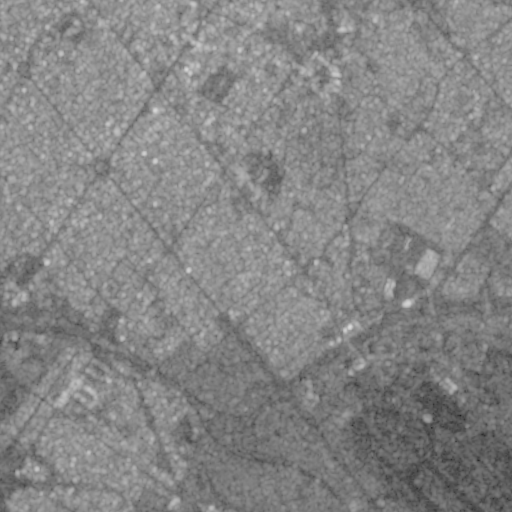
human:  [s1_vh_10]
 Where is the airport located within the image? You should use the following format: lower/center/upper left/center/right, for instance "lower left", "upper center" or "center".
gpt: The airport is located in the lower right of the image.
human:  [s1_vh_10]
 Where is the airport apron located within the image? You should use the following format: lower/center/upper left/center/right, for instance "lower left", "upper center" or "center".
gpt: The airport apron is located in the lower right of the image.
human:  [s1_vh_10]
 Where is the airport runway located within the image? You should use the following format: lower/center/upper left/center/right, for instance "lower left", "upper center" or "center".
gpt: The airport runway is located in the lower right of the image.
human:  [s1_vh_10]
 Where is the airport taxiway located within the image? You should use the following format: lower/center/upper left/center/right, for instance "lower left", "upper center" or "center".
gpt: The airport taxiway is located in the lower right of the image.
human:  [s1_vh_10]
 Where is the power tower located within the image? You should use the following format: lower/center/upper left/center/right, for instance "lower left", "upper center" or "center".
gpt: The power tower is located in the lower left of the image.
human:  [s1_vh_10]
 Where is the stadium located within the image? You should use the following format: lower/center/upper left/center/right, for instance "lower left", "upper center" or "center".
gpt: The stadium is located in the upper left of the image.
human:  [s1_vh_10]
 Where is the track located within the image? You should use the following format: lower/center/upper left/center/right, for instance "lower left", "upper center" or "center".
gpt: The track is located in the lower right of the image.
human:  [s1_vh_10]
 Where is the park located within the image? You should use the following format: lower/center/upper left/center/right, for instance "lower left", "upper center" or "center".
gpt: There is no park in the image.

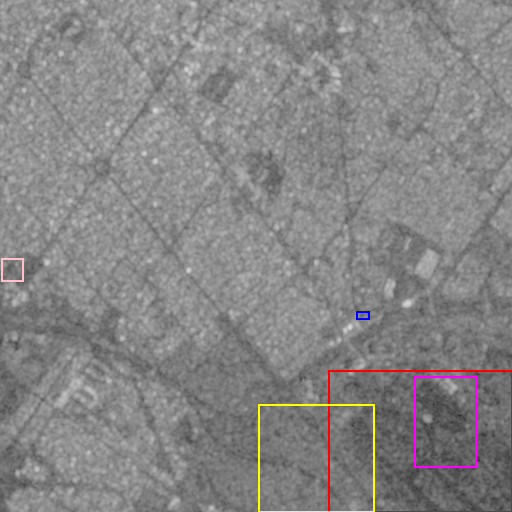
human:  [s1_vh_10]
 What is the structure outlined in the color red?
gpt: The structure outlined in red is an airport.
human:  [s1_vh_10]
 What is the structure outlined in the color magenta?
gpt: The structure outlined in magenta is an airport apron.
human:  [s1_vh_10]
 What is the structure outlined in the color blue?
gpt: The structure outlined in blue is a gas station.
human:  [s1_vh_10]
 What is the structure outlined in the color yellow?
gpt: The structure outlined in yellow is a park.
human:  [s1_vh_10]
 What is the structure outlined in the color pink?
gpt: The structure outlined in pink is a parking lot.
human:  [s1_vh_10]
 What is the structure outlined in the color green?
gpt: There is no green outline.